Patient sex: M
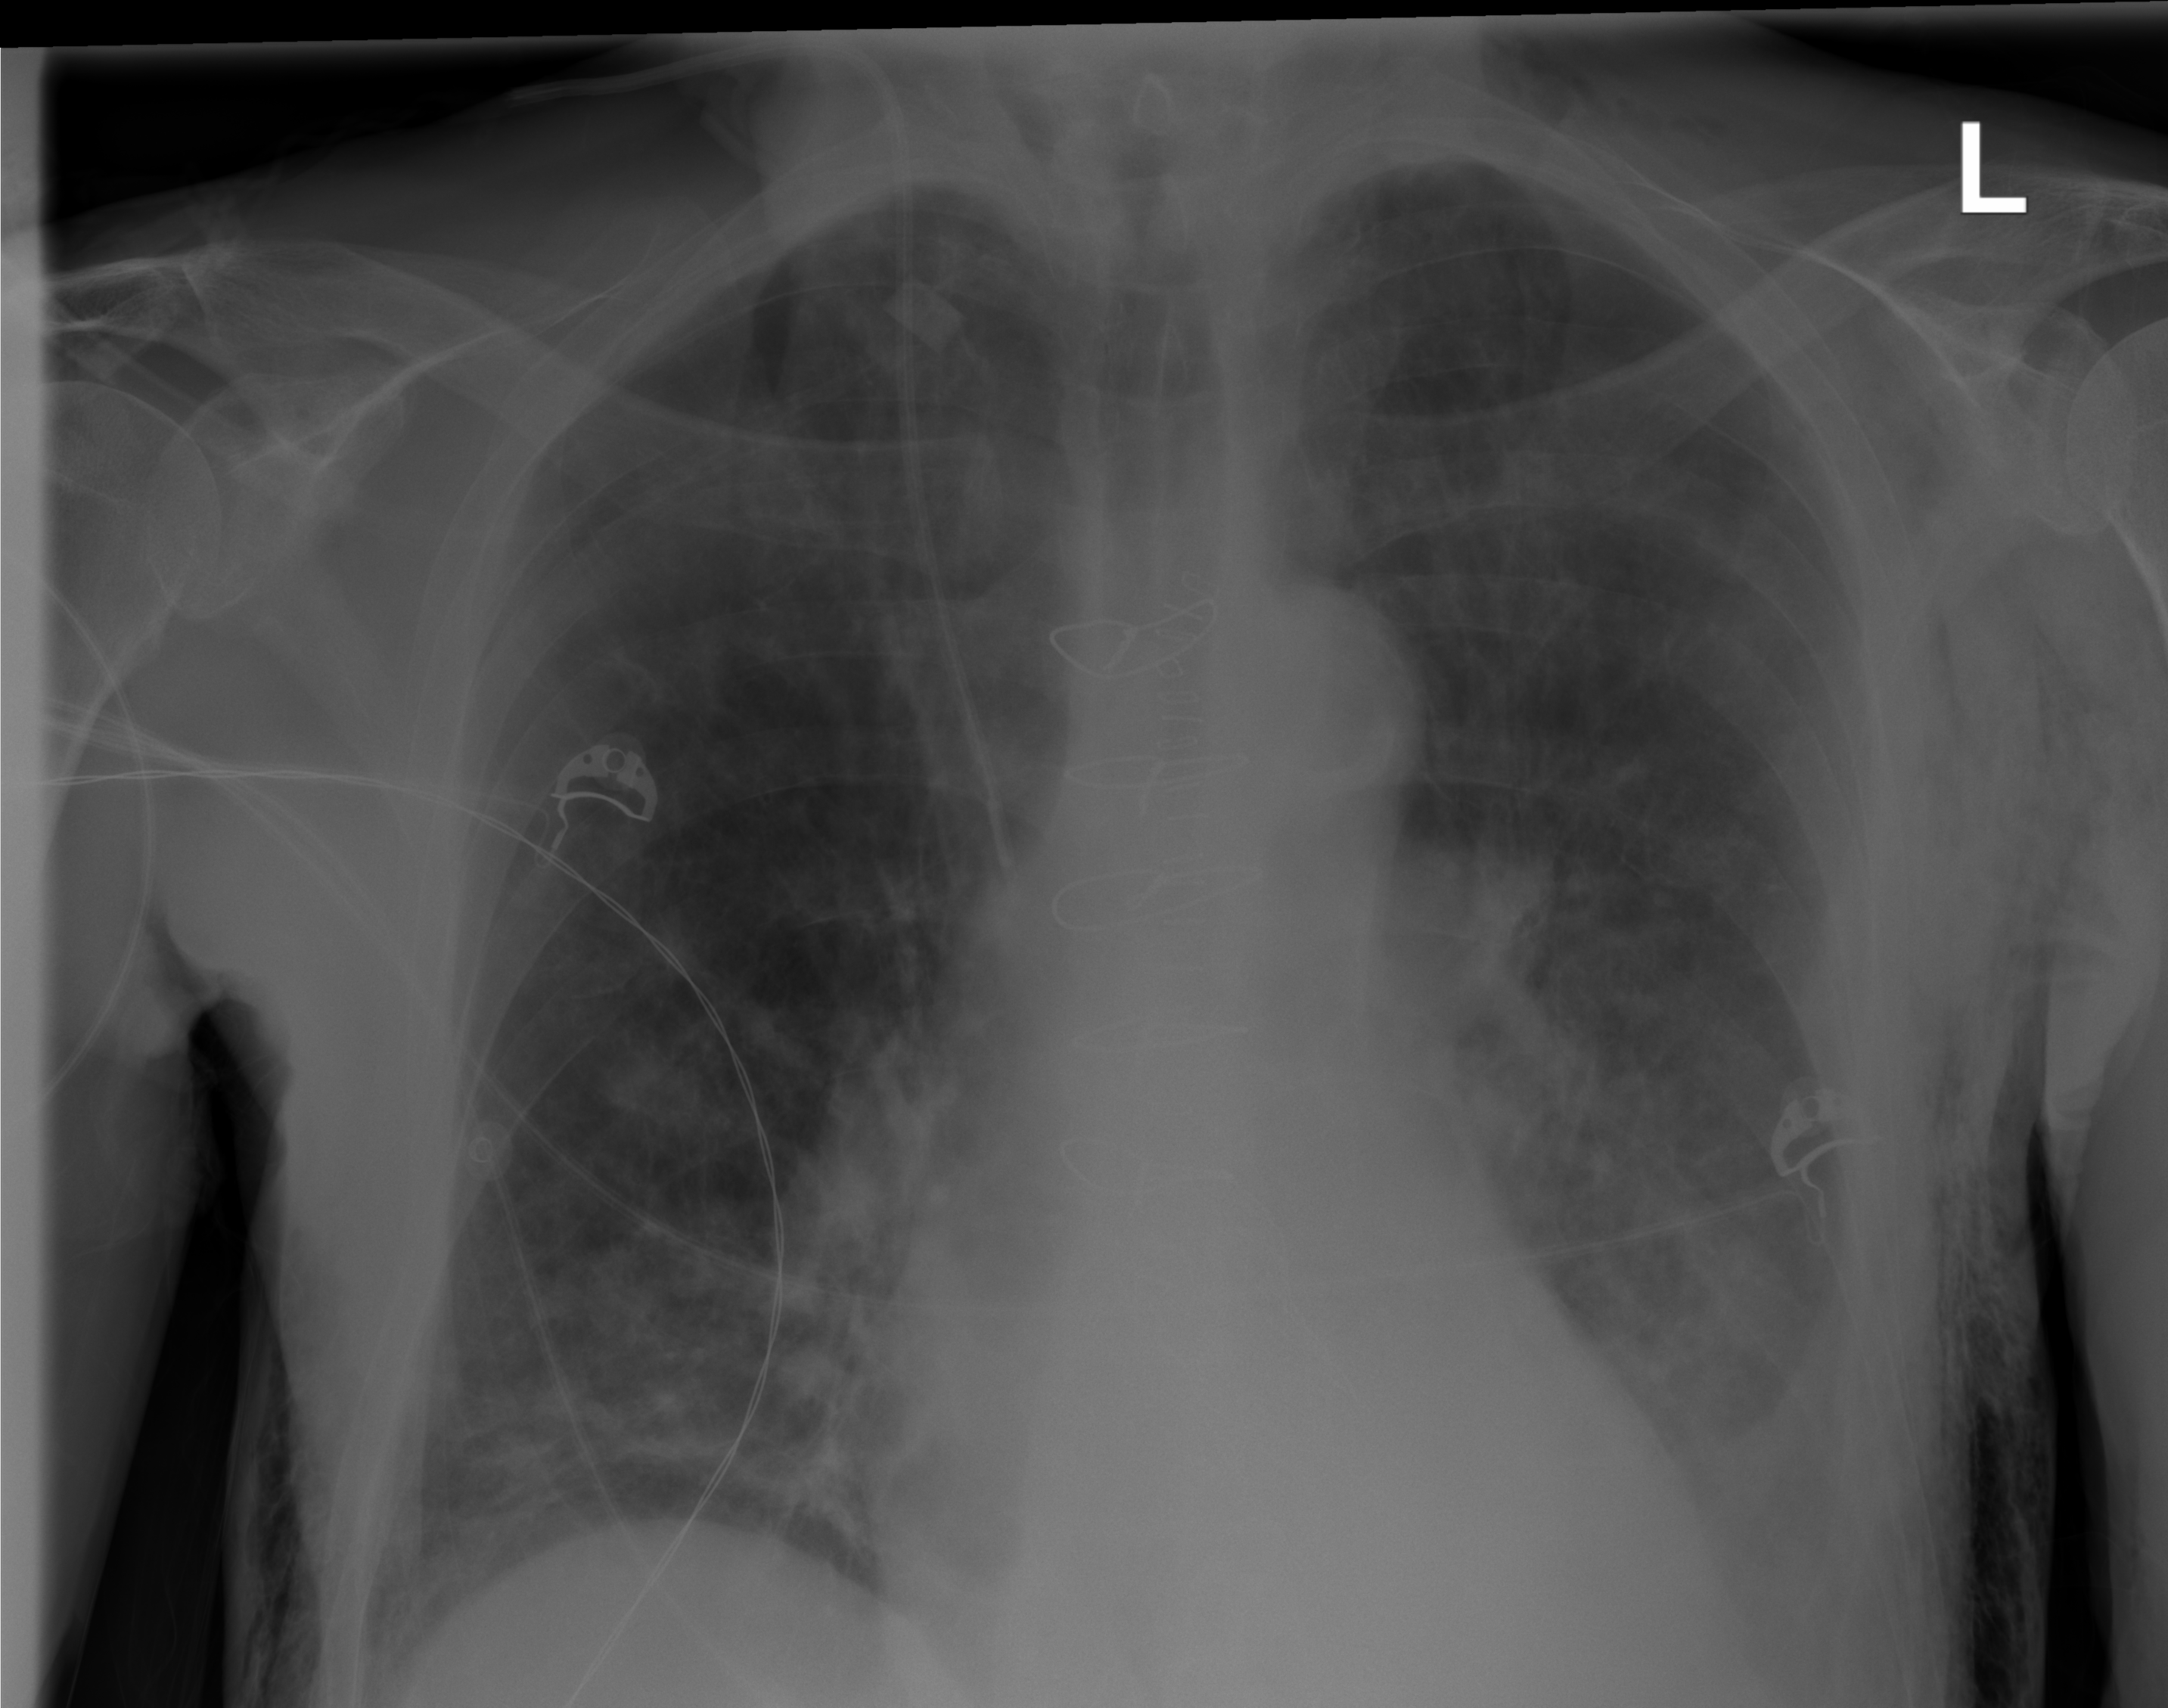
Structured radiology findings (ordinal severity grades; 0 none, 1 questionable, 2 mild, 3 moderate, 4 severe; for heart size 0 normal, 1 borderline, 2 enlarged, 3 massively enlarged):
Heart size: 0
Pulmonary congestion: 0
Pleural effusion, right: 0
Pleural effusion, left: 2
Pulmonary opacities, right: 1
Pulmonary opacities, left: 1
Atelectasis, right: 2
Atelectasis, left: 2